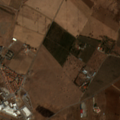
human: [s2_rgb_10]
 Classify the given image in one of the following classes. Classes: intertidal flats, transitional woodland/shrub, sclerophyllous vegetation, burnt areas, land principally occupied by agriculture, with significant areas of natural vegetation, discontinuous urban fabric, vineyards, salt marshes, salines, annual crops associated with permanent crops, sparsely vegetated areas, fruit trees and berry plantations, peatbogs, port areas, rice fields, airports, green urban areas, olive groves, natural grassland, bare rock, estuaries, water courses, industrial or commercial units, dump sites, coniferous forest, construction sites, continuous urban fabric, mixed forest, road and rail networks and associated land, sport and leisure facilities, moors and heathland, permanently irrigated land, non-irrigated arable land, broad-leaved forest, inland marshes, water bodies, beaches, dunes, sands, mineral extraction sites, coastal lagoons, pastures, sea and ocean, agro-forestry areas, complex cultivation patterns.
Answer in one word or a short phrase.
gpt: industrial or commercial units, non-irrigated arable land, olive groves, annual crops associated with permanent crops, complex cultivation patterns